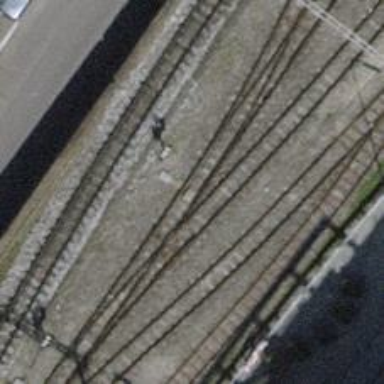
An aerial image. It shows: Narrow-gauge railway yard with one track. The yard is electrified with contact line.